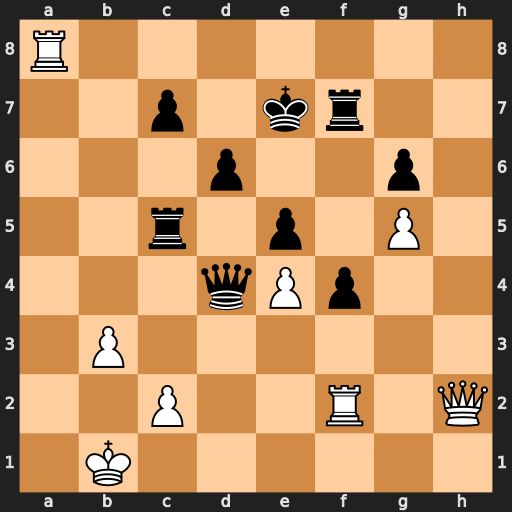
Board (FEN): R7/2p1kr2/3p2p1/2r1p1P1/3qPp2/1P6/2P2R1Q/1K6
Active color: w
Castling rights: -
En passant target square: -
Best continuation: Qh8 Qd1+ Kb2